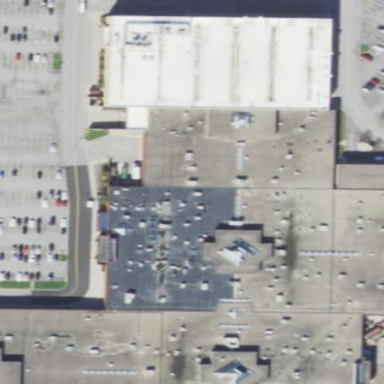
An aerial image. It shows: Mall building.